Field crop: tomato
Growth stage: 1
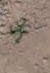
Species: solanum